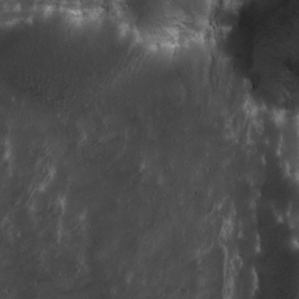
Label: non_frost